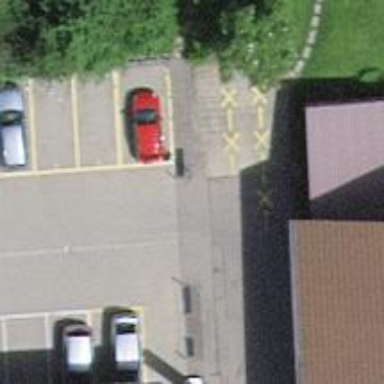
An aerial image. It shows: Road serving as parking aisle.